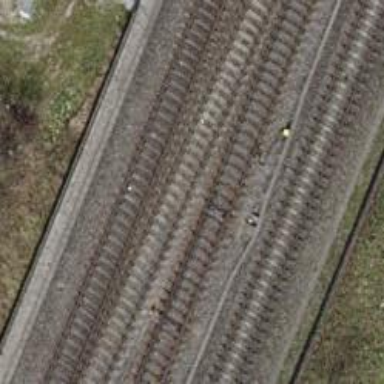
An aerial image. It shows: Railway switch.